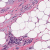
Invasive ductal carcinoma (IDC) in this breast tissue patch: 0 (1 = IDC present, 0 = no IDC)